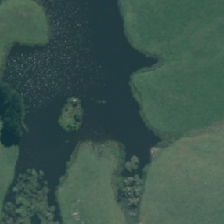
Land cover: lake_pond